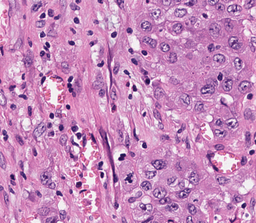
Tumor epithelial tissue: yes
Tumor-associated stroma tissue: yes
Normal tissue: no